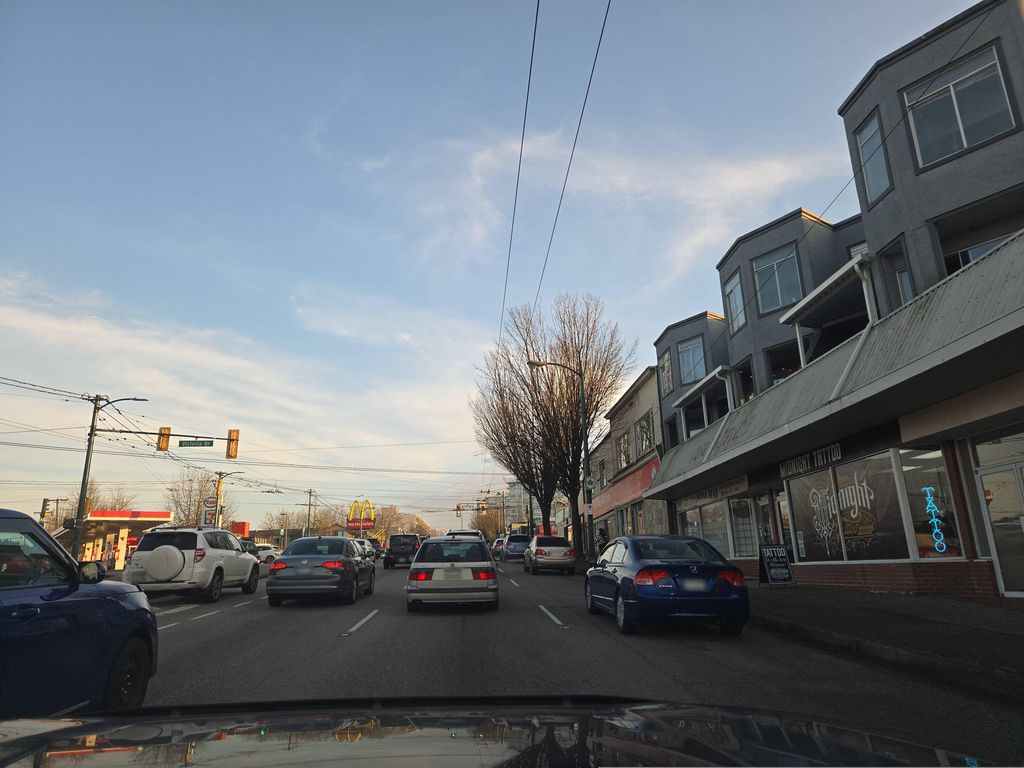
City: vancouver